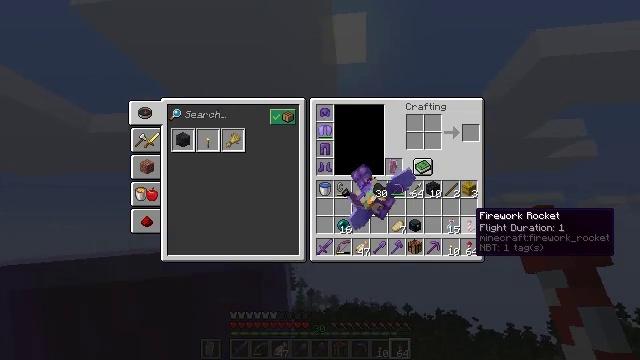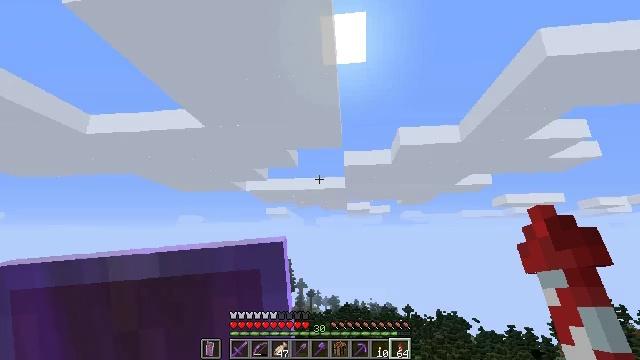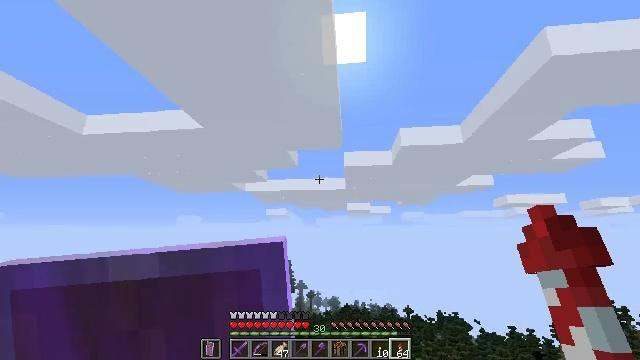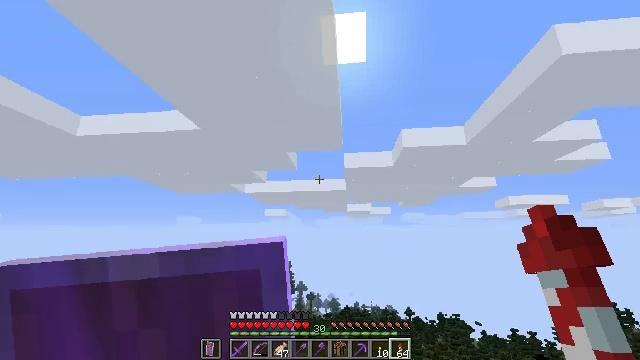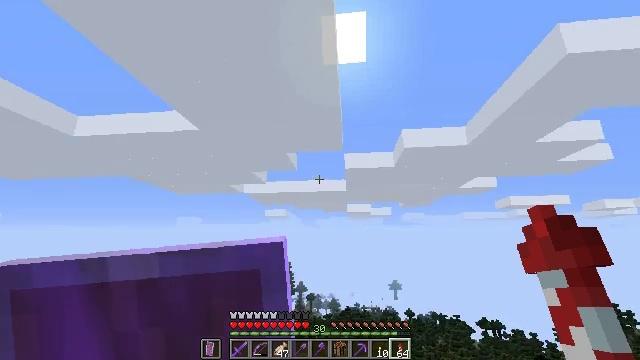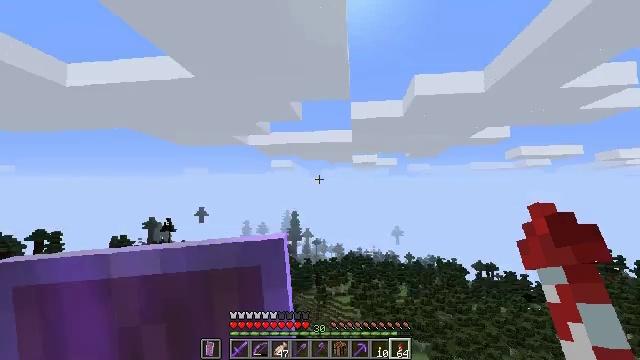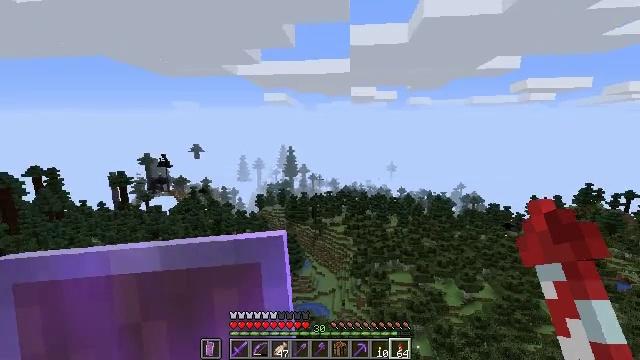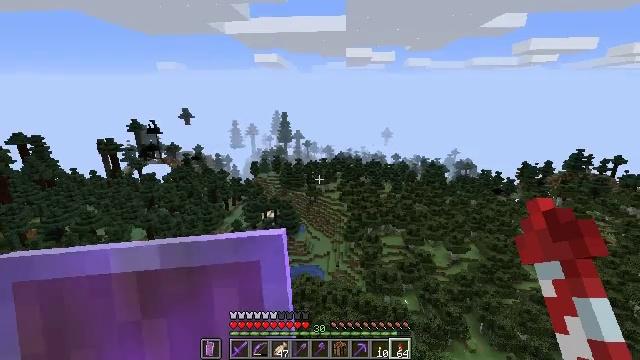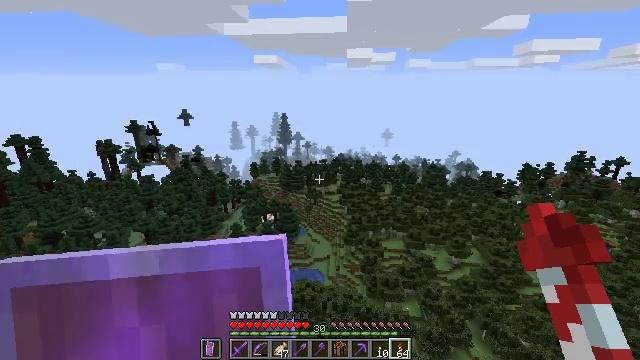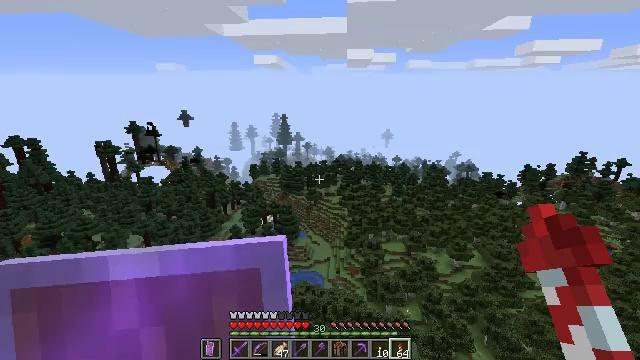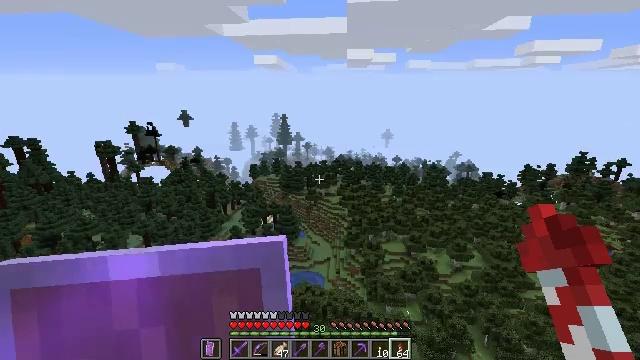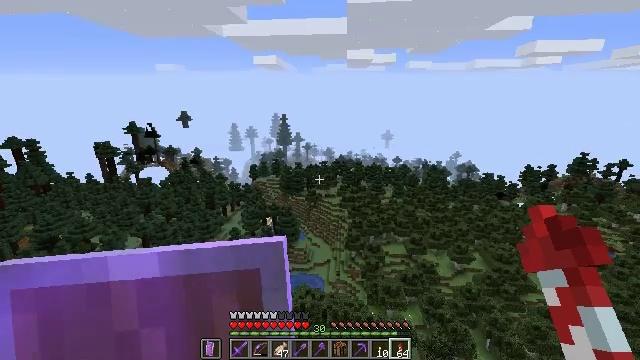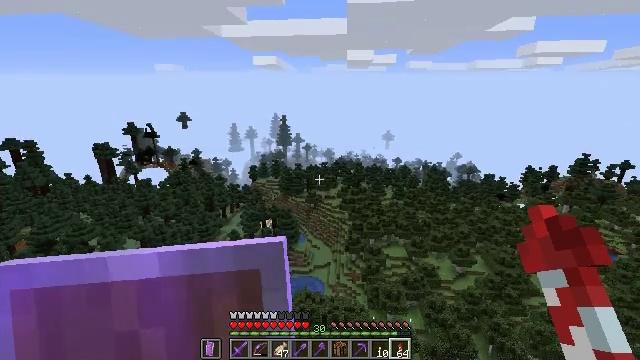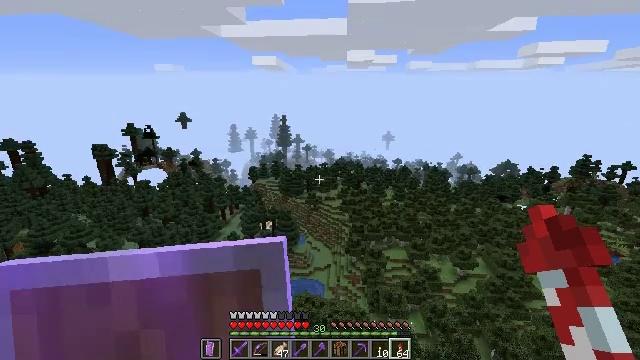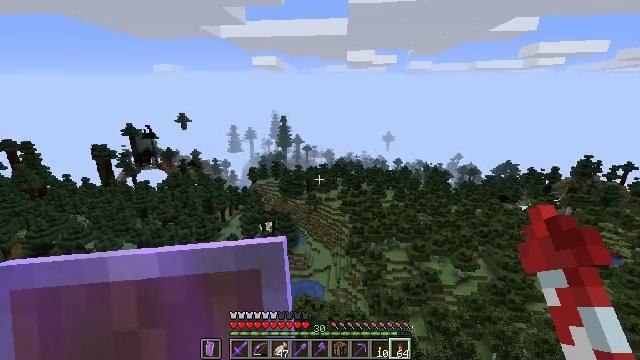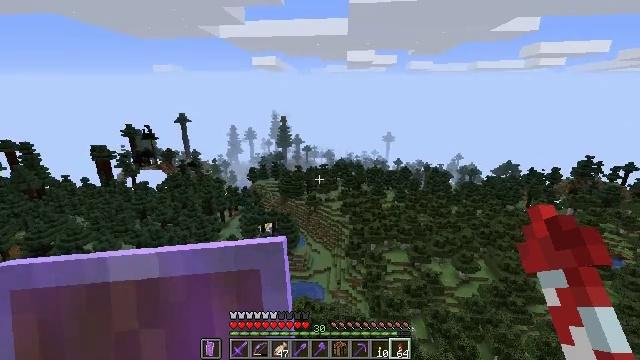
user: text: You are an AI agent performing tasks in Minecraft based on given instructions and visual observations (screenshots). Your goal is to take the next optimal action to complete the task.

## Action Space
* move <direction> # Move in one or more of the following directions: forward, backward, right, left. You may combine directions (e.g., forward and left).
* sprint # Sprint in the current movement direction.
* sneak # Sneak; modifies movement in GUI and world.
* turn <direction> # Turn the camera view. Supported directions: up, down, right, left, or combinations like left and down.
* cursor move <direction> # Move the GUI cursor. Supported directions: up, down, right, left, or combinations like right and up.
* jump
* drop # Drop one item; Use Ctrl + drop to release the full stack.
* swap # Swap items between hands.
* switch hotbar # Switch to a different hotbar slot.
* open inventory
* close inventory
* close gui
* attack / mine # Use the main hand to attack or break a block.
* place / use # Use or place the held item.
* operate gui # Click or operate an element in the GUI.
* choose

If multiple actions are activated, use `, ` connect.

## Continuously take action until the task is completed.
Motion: motion action
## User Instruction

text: Remove the sticky piston from its position.
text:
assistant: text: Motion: no_op
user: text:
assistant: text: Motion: no_op
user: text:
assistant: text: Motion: no_op
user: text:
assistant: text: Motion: no_op
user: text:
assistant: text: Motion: move forward, turn left and down
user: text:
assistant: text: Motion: move forward, turn down
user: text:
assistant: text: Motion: move forward, turn right and down
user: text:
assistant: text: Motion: move forward
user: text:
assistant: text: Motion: move forward
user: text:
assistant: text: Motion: move forward
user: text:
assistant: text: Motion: move forward
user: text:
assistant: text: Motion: move forward
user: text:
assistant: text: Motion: move forward
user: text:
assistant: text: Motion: move forward
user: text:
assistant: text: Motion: move forward
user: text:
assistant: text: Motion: move forward
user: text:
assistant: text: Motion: move forward
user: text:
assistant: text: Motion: move forward
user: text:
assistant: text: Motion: move forward
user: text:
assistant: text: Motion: move forward
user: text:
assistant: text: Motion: move forward
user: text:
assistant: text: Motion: move forward
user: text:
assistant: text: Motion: move forward
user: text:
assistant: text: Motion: move forward
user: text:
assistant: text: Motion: move forward
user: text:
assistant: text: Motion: move forward
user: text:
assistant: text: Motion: move forward
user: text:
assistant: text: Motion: move forward
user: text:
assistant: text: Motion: move forward
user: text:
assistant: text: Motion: move forward, sprint